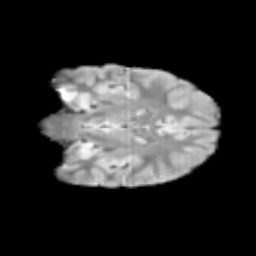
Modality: T2w
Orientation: coronal
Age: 12
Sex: male
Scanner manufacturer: siemens
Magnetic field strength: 3 T
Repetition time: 3.8 s
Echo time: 0.07 s